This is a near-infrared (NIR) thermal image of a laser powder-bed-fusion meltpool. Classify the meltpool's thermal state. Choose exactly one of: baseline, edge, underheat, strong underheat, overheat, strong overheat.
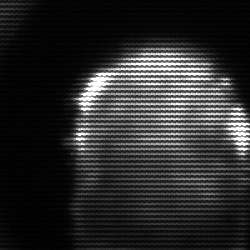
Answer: baseline